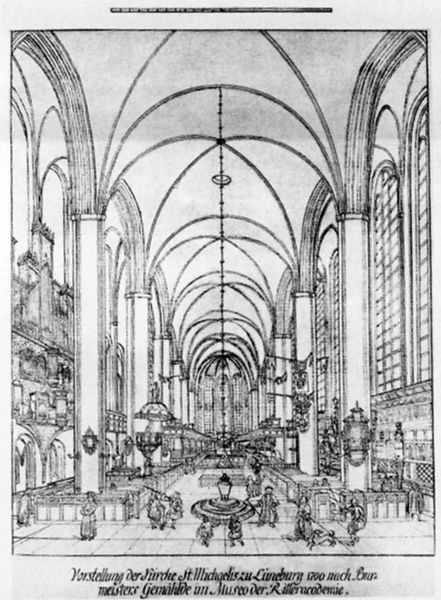
Titel: Michaeliskirche in Lüneburg (Langhaus)
Schlagwörter: menschen, fenster, säulen, zeichnung, innenraum, kirche, innen, schrift, gestühl, bögen, gewölbe, rippen, druck, stich, niederländisch, schematisch, kathedrale, buchseite, kirchenschiff, gotisch, st. michaelis, lüneburg, hohe fenster, 1700, kreugewölbe, michaelis